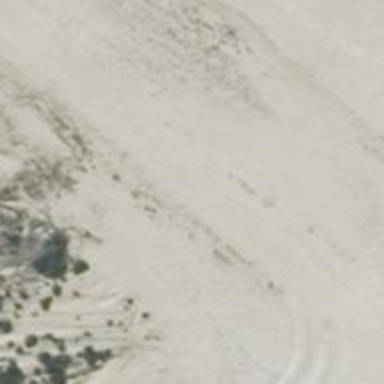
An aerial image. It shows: Service road with sand surface.